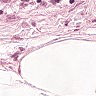
Metastatic tissue present: no